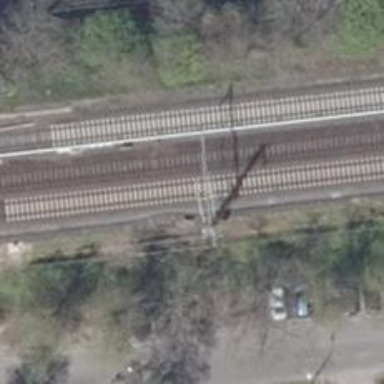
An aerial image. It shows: Milestone along the railway track with catenary mast.